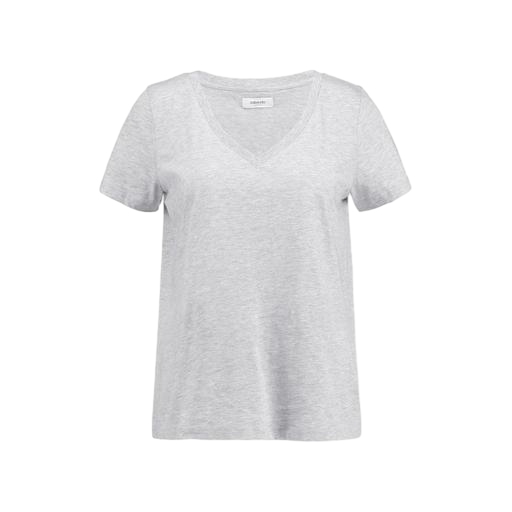
gray v neck t shirt, white v-neck t-shirt only macy, low neck tee light heather, white background